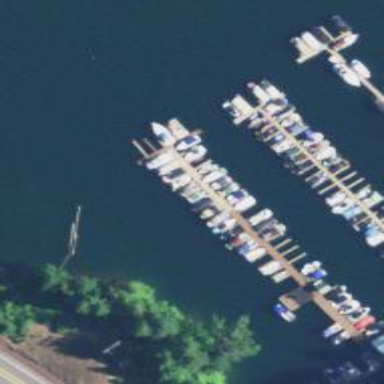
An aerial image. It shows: Man-made pier.